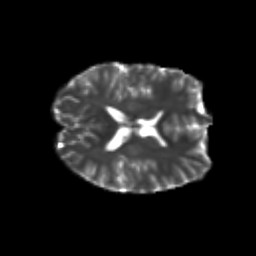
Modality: T2w
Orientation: axial
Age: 24
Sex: male
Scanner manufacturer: siemens
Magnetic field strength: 3 T
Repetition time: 3.5 s
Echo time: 0.104 s